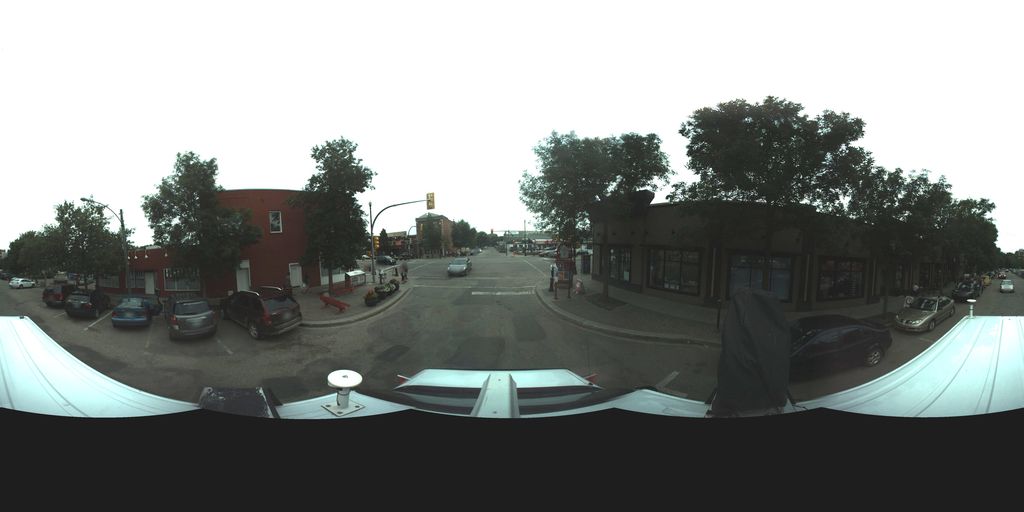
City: saskatoon